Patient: sex F, age 26
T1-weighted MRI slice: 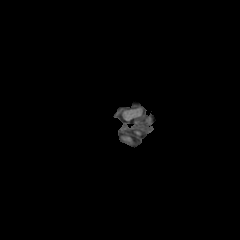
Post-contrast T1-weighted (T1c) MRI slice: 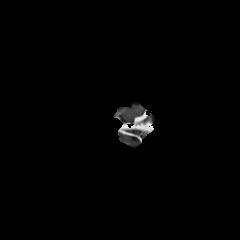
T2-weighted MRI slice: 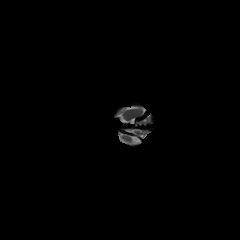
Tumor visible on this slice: no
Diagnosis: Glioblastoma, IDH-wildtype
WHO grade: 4